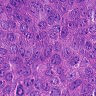
Metastatic tissue present: yes